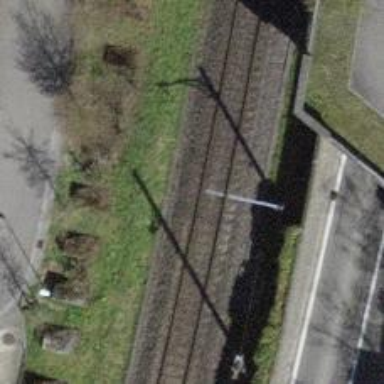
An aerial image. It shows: Railway track with contact lines for electrification.